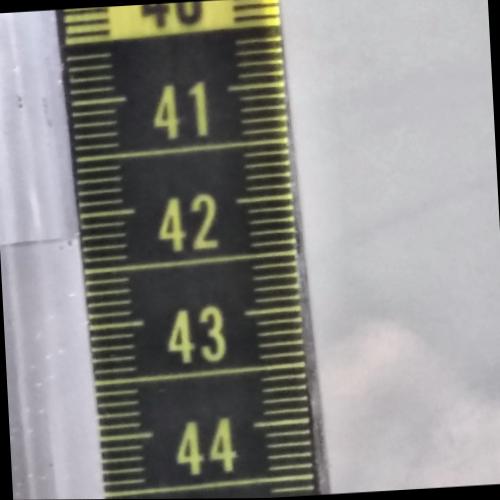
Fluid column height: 42.2 cm